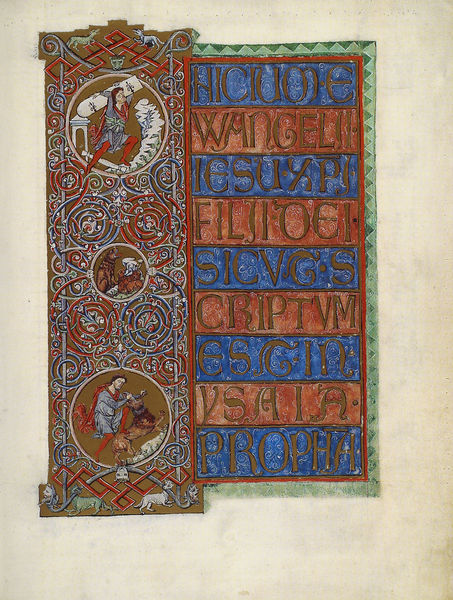
Titel: Das Goslarer Evangeliar
Institution: Goslar, Stadtarchiv
Schlagwörter: blau, mann, wolf, grün, menschen, hund, rot, tiere, ornament, teppich, wand, bibel, rahmen, gold, stoff, personen, rund, ranken, schrift, linien, tafel, ornamente, schaf, antike, initialen, buchstaben, kreise, brokat, rom, jesus, griechenland, fresko, wandbehang, mäander, zeile, latein, buchmalerei, schjrift